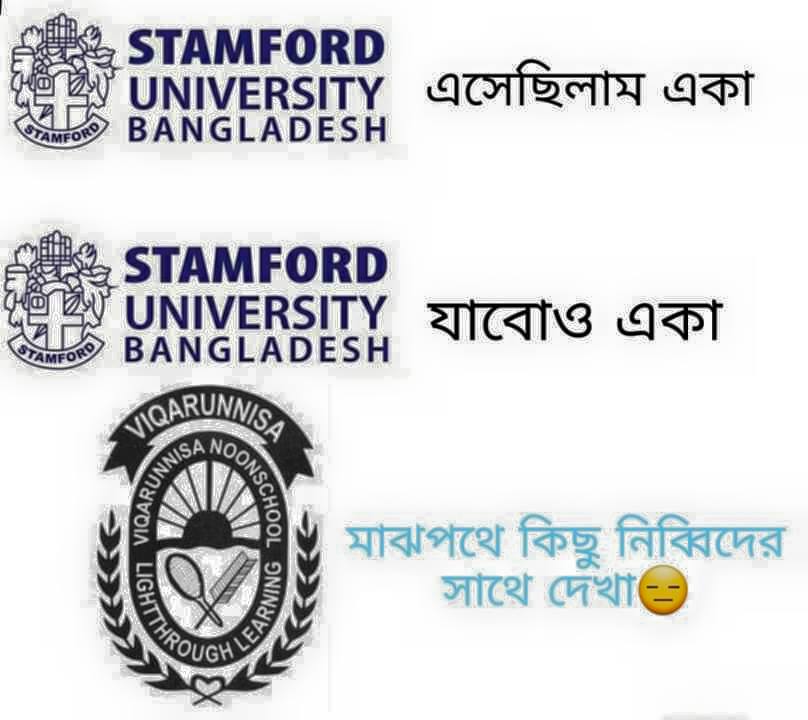
Caption: STAMFORD UNIVERSITY BANGLADESH  এসেছিলাম একা      STAMFORD UNIVERSITY BANGLADESH    যাবোও একা     VIQARUNNISA  মাঝপথে কিছু নিব্বিদের সাথে দেখা
Label: non-hate